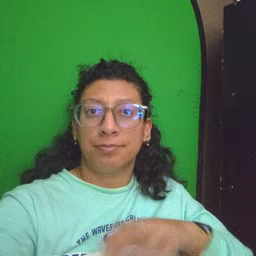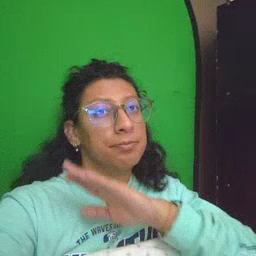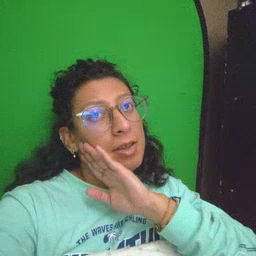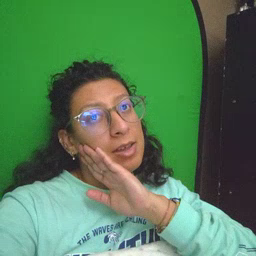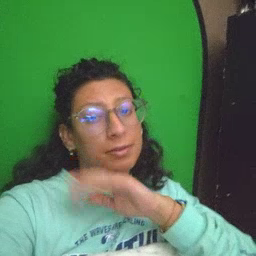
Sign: bed